Interaction volume radius: 10 \u00c5
Interaction volume height: 15 \u00c5
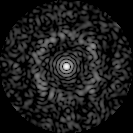
Disorder parameter: 0.7554